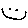
Label: smiley face